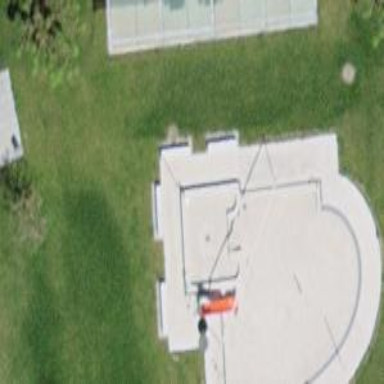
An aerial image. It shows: Outdoor swimming pool on leisure land.